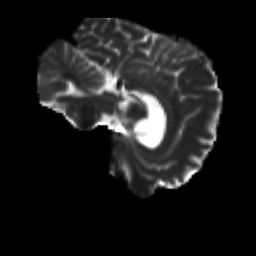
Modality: T2w
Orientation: sagittal
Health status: ill
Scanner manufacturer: siemens
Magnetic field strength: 3 T
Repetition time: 13.7 s
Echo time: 0.098 s